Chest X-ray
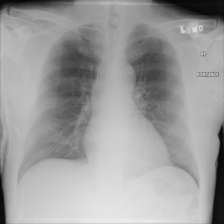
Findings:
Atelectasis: negative
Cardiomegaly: negative
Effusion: negative
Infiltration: negative
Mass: negative
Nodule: negative
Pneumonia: negative
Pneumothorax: negative
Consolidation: negative
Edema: negative
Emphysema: negative
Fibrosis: negative
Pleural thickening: negative
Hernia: negative